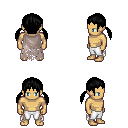
a pixel art fantasy rpg character, male body template, human, tanned skin, gray tattered cape, white pants, black twin-tailed hairstyle, four views (front, back, left, right), 2x2 character sprite sheet, small pixel art, hard edges, no anti-aliasing